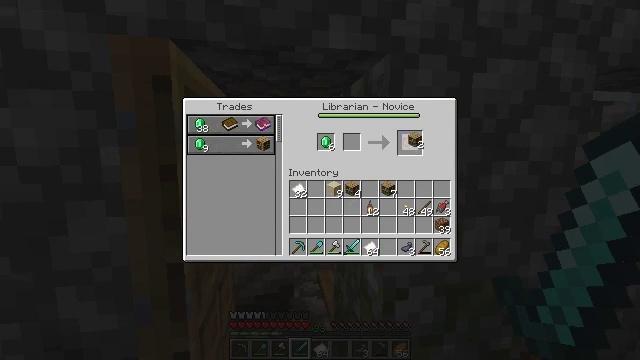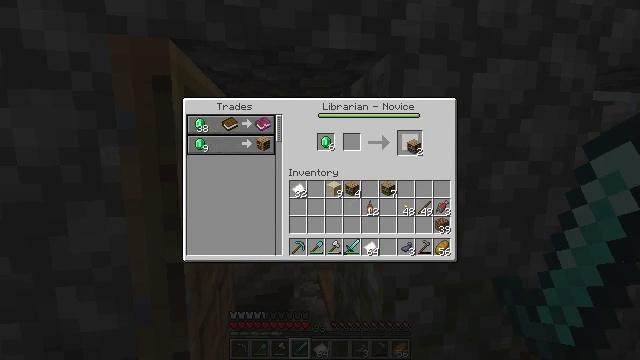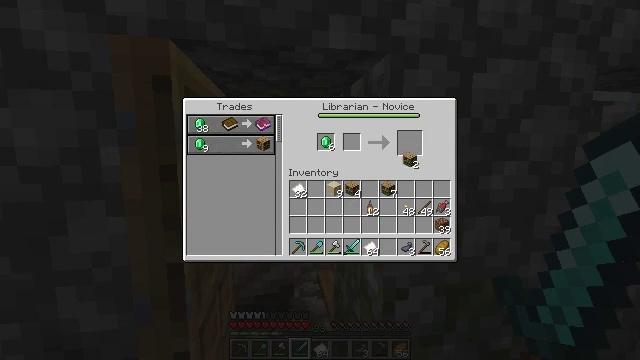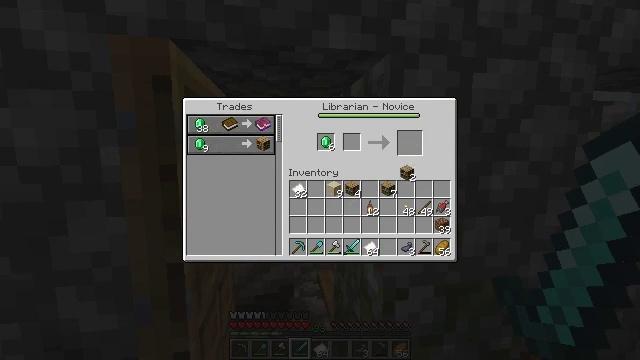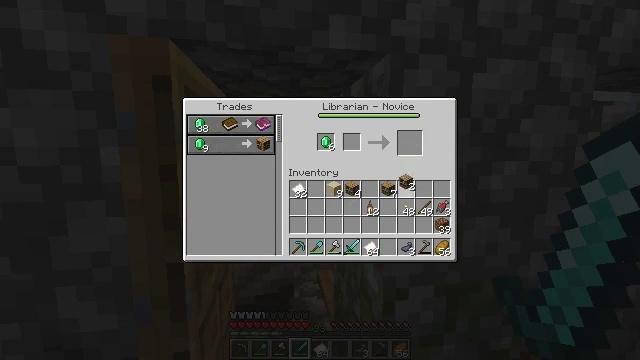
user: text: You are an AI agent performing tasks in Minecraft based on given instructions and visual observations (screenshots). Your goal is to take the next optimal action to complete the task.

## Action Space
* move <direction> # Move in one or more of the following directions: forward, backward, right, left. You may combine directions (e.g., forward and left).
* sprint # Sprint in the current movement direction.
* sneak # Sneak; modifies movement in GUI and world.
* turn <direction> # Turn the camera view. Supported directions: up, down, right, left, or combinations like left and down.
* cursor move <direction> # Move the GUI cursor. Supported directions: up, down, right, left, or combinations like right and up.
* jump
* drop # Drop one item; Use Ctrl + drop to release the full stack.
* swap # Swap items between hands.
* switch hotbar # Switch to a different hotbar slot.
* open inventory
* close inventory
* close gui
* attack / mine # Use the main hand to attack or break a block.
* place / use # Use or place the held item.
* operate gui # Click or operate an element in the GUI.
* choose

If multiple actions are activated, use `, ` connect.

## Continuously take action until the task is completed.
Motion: motion action
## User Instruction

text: Use the crafting table to make a bookshelf.
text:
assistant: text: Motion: no_op
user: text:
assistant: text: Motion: cursor move down
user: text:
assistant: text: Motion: cursor move down
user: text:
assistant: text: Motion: cursor move down
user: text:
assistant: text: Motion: no_op